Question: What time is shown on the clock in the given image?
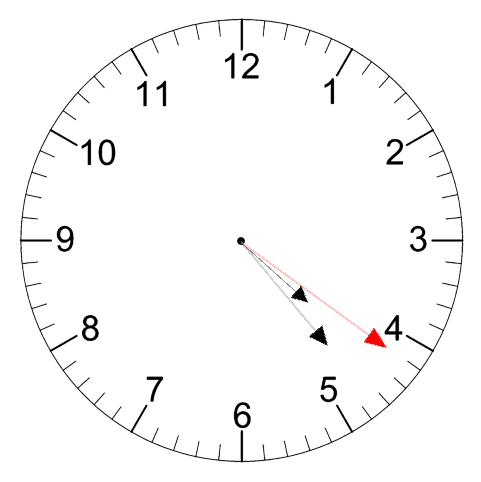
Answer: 04:23:21